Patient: sex F, age 58
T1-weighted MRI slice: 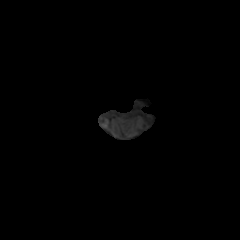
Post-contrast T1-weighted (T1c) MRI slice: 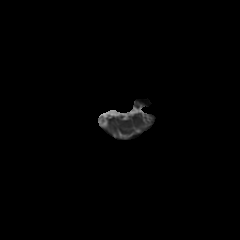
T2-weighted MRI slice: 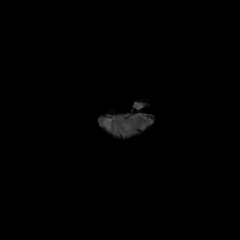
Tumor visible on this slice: yes
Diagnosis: Glioblastoma, IDH-wildtype
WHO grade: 4